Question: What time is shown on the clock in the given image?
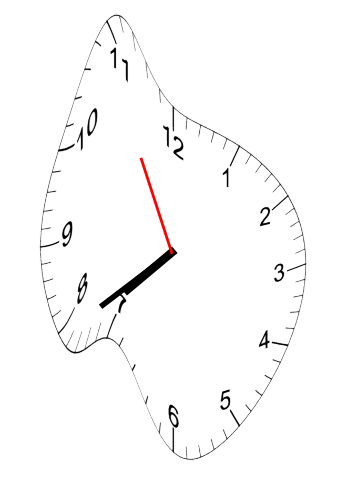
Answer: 07:38:55